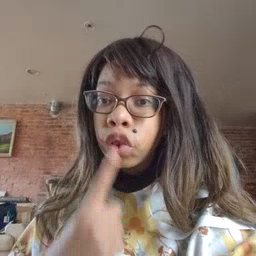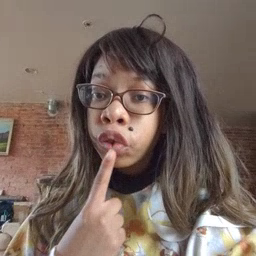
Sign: mouth